Field crop: maize
Growth stage: 2
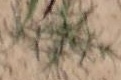
Species: salsola